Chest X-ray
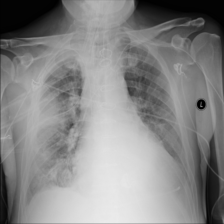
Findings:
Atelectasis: negative
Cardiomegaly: negative
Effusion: negative
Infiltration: positive
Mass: negative
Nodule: negative
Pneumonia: negative
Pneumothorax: negative
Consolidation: negative
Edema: negative
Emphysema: negative
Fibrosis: negative
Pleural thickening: negative
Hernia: negative